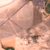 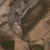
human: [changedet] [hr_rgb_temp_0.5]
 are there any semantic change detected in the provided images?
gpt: A residence was built.